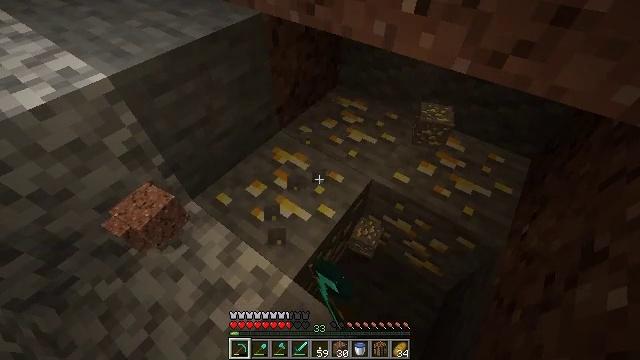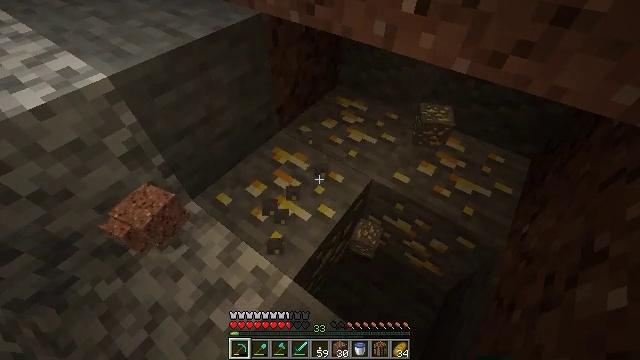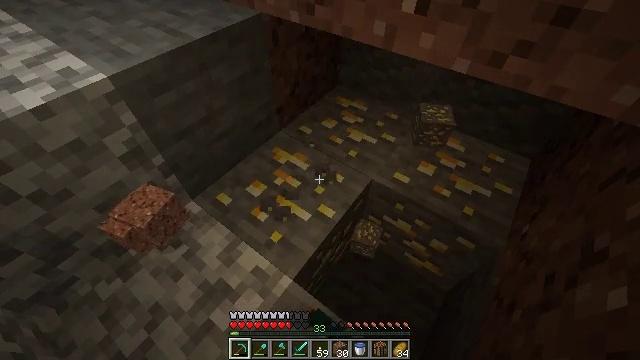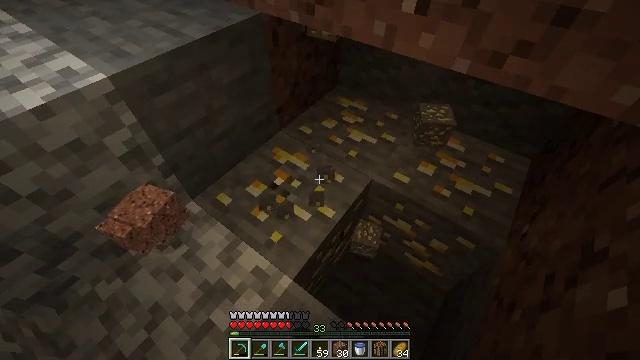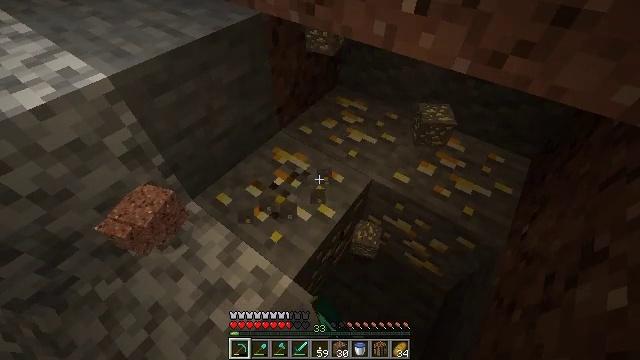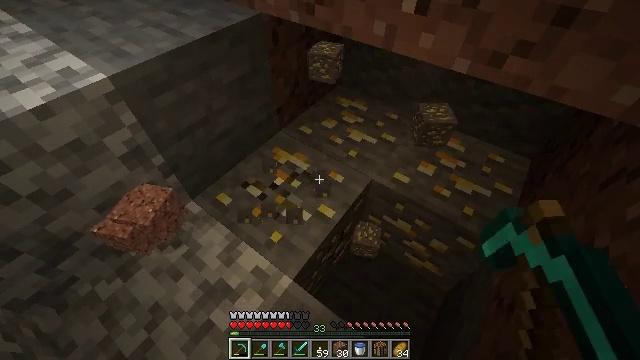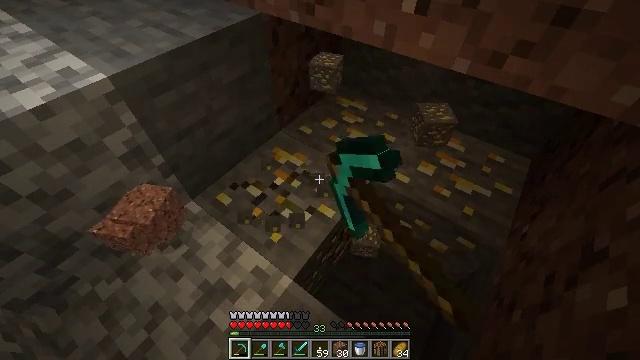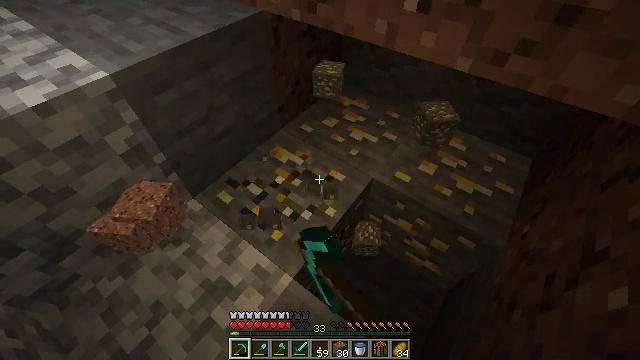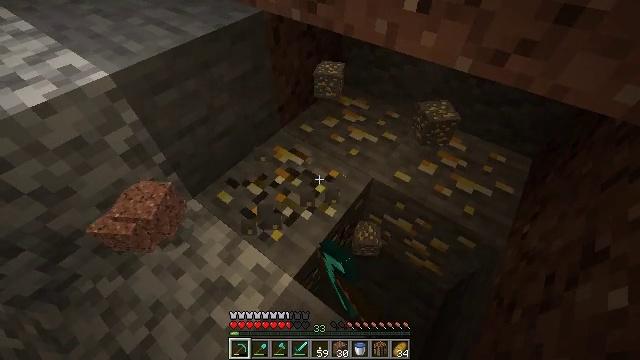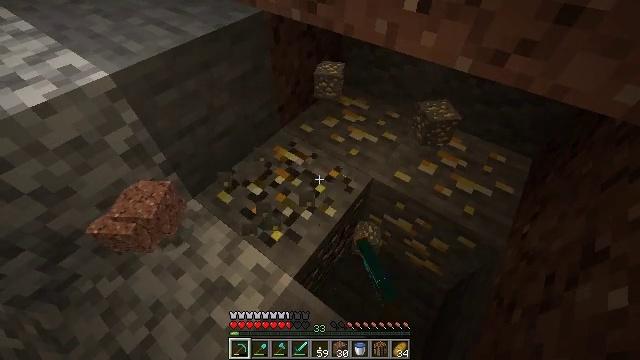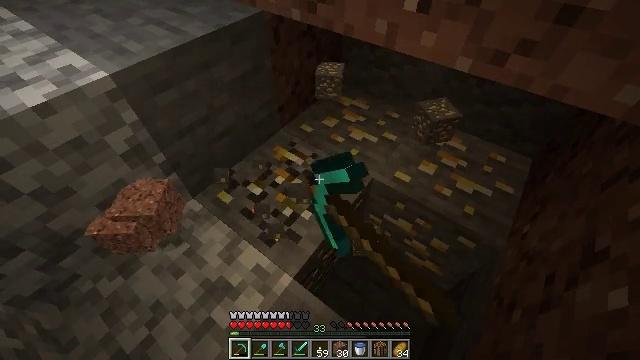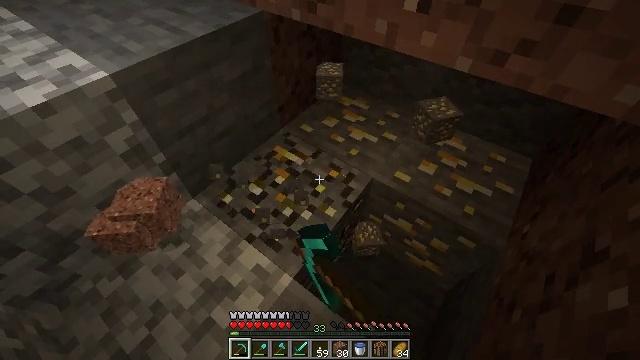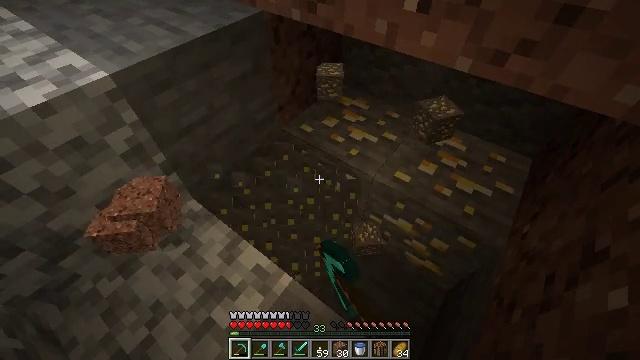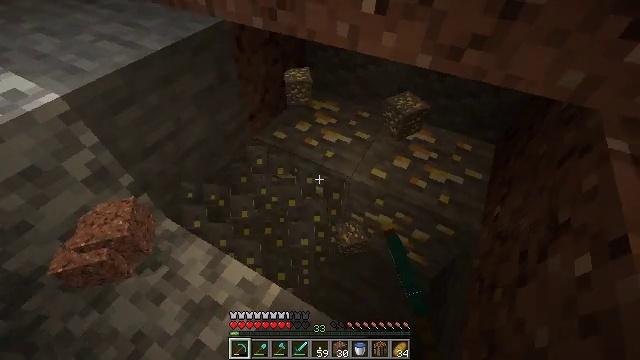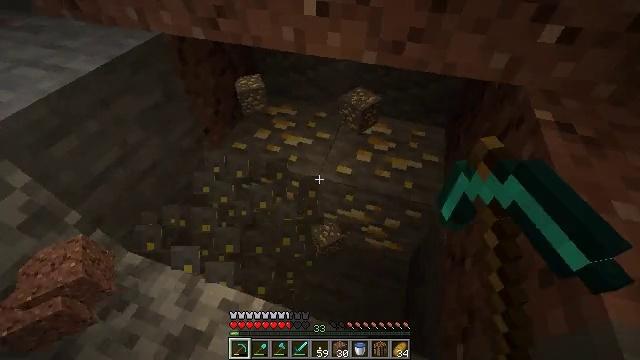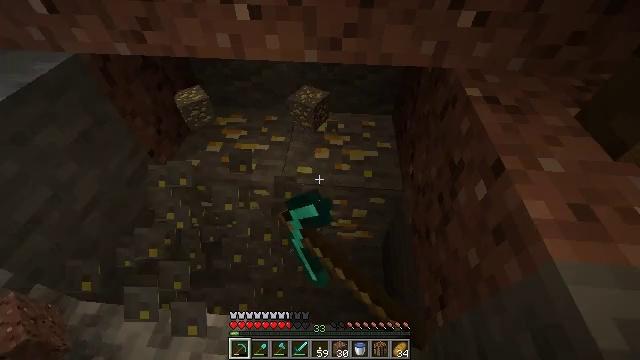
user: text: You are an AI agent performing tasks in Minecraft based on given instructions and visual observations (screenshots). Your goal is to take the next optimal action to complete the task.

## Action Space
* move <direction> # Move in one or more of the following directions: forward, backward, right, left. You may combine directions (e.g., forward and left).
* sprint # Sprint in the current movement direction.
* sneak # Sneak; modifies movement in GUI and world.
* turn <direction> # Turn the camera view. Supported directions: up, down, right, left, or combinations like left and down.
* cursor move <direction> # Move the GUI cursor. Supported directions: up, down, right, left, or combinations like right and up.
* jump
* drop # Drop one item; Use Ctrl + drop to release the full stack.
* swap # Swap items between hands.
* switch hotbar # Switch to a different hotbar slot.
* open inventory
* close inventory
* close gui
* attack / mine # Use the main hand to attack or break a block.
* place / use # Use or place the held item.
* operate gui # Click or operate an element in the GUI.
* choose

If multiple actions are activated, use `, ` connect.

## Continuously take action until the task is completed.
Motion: motion action
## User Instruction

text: Mine the gold ore underground.
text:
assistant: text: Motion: attack / mine
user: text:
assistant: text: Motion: attack / mine
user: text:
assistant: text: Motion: attack / mine
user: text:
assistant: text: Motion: attack / mine
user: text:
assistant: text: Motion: attack / mine
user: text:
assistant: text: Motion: attack / mine
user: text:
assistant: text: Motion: attack / mine
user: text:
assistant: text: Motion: attack / mine
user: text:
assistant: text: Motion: attack / mine
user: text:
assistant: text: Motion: attack / mine
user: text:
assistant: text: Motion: attack / mine
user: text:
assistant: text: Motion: attack / mine
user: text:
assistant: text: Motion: turn right, attack / mine
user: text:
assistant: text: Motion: turn right, attack / mine
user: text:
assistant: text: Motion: turn right, attack / mine
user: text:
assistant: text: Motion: turn right, attack / mine
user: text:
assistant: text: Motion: attack / mine
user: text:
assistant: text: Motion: attack / mine
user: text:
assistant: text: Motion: attack / mine
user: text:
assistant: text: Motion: attack / mine
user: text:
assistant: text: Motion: attack / mine
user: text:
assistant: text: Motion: attack / mine
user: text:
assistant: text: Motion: attack / mine
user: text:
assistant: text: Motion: attack / mine
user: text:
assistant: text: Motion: attack / mine
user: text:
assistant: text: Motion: attack / mine
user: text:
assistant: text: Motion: attack / mine
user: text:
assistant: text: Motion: attack / mine
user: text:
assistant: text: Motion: attack / mine
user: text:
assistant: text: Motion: attack / mine